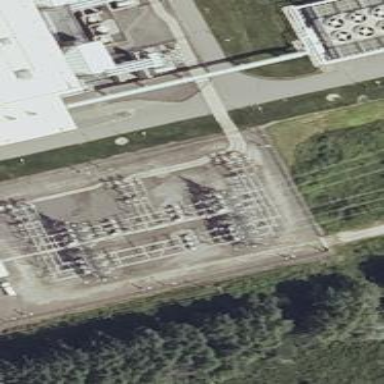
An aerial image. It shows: Switch for power supply.